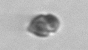
Label: Heterocapsa_rotundata